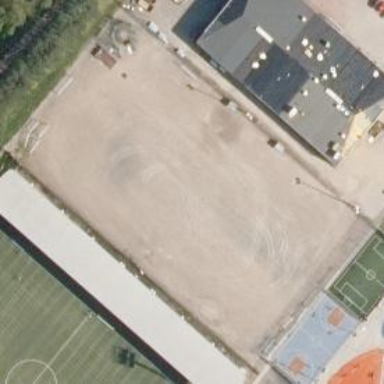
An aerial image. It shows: Soccer pitch with fine gravel surface for leisure land use.